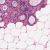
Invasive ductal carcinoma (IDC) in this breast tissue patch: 0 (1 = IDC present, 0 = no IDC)